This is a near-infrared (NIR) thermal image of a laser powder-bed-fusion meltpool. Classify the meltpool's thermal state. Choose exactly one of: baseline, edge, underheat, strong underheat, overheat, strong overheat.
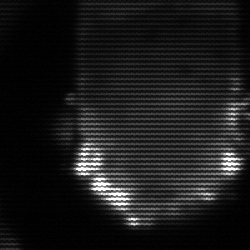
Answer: baseline